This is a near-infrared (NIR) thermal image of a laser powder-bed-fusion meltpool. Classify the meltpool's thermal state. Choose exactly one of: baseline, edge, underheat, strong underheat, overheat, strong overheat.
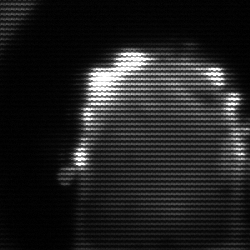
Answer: baseline